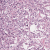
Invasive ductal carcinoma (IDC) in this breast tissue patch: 1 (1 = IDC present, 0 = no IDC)